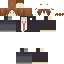
A male human skin with medium skin, wearing brown long hair dressed in a blue hoodie and black pants, featuring a closed mouth.